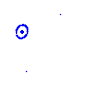
Particle: proton